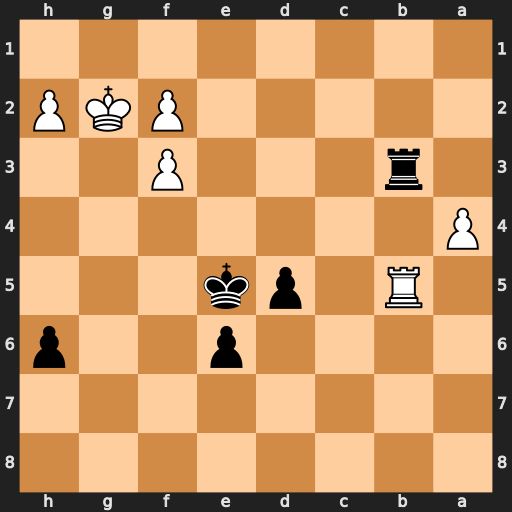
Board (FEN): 8/8/4p2p/1R1pk3/P7/1r3P2/5PKP/8
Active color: b
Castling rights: -
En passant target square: -
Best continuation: Rxb5 axb5 Kd6